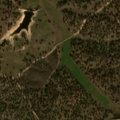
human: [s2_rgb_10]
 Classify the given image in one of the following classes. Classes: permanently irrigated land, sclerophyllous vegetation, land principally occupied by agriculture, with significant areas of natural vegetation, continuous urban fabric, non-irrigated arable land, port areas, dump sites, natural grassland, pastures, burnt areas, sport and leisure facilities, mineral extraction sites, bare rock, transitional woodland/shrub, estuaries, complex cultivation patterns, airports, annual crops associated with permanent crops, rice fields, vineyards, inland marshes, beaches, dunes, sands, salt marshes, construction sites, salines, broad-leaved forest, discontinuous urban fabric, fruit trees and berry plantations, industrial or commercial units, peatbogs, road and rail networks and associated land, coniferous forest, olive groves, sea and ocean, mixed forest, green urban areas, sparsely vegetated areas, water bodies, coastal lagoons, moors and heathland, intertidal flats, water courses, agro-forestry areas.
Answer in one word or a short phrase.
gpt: pastures, agro-forestry areas, water bodies